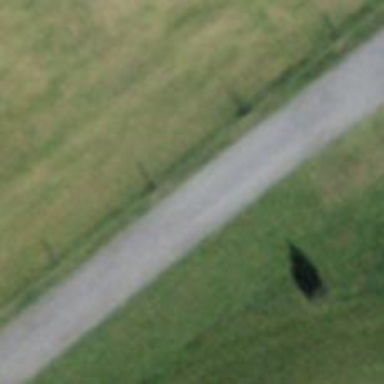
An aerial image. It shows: Gravel track suitable for Nordic skiing and golf carts. The track is well maintained and designated for golf carts.